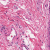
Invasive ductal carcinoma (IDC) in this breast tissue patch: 0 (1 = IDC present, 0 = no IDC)